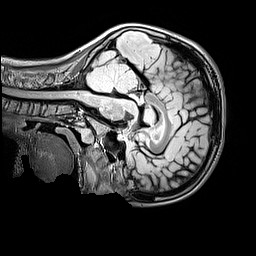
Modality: FLAIR
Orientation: sagittal
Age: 9
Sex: male
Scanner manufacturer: siemens
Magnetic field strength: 3 T
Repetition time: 5 s
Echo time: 0.388 s